Aerial crown-view tile of a tropical tree (Barro Colorado Island, Panama), acquired 20250915:
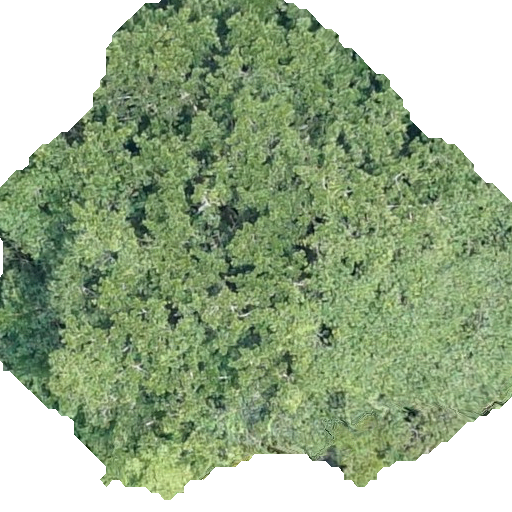
Species: Hieronyma alchorneoides
GBIF accepted scientific name: Hieronyma alchorneoides
Crown area: 283.196 m²